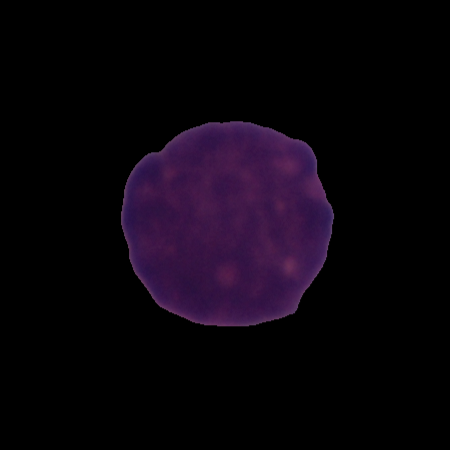
Label: cancer